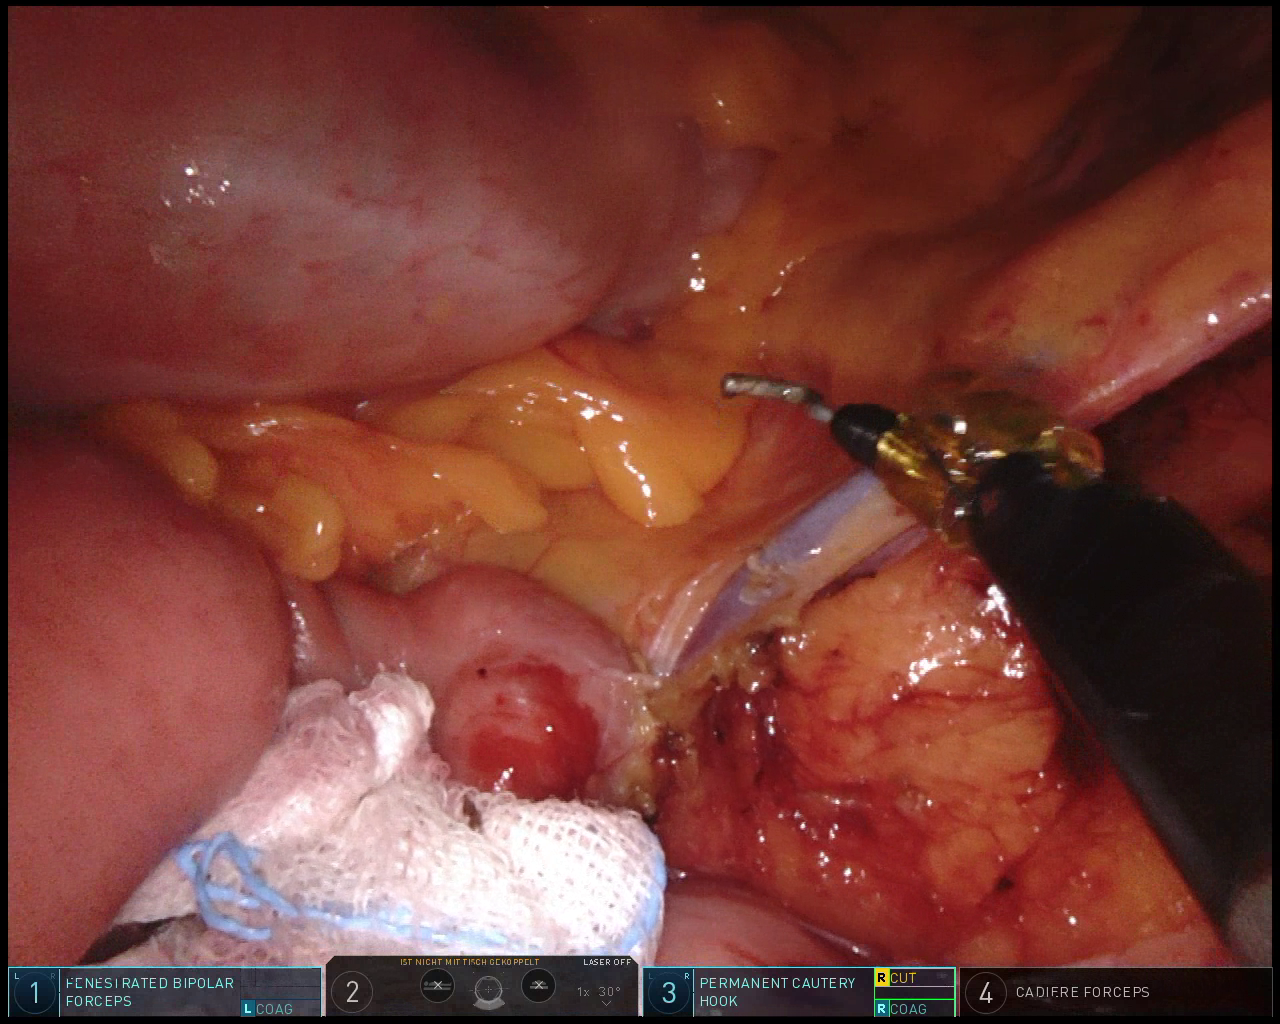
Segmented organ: intestinal_veins
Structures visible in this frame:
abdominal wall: no
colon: yes
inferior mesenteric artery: no
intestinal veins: yes
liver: no
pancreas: no
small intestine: yes
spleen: no
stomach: no
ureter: no
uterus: no
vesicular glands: no